Question: Hi I have setUp a Java project using Maven in eclipse.
I am facing an issue whenever I am trying to run the script. Its is executed by the not opening the desired website which I am parsing from the feature file.
Please have a look to the following code and Image of my directories setup in eclipse

'''
package com.workshop.airport.workshop.airport;
import org.openqa.selenium.WebDriver;
import org.openqa.selenium.chrome.ChromeDriver;
import cucumber.api.java.After;
import cucumber.api.java.Before;
import cucumber.api.java.en.Given;
public class PageStepsDefs {
public String ChromeDriverPath="C:\Users\zain.jamshaid\Desktop\chromedriver.exe";
public WebDriver driver;
String localhost="www.google.com";
@Before
public void deleteAllCookies() {
driver.manage().deleteAllCookies();
driver.manage().window().maximize();
}
@Before
public void setup(){
System.setProperty("webdriver.chrome.driver",ChromeDriverPath);
driver = new ChromeDriver();
}
@Given("^I browse to the (.+) page$")
public void open_page(String url)
{
driver.get(localhost+url);
System.out.println(localhost+url);
}
@After
public void tearDown(){
driver.quit();
}
}
'''
'''
package com.workshop.airport.workshop.airport;
import cucumber.api.junit.*;
import org.junit.runner.RunWith;
@RunWith(Cucumber.class)
@Cucumber.Options(
tags={"@mysingle"},
format={"pretty", "html:target/cucumber-html-report"},
monochrome=true,
features={"."},
strict=true)
public class RunCukeTest {
}
'''
'''
Feature: Login Functionality
@mysingle
Scenario: user successfully logins to the application
Given I browse to the / page
'''
Any help will be awesome.
Thanks In advance.
Zain
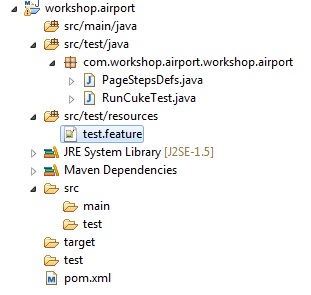
Answer: I think I know the problem. As per your comment, the '/' from feature file is getting parsed to your step correctly. So this is not a cucumber issue. The issue I think is with your url. The url you have is incorrectly formed. URL should start with 'http://'
I think everything will work fine if you change your localhost variable to 'String localhost="http://www.google.com";'